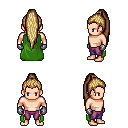
a pixel art fantasy rpg character, male body template, human, light skin, green cape, magenta pants, blonde extra-long topknot hairstyle, metal gloves, four views (front, back, left, right), 2x2 character sprite sheet, small pixel art, hard edges, no anti-aliasing